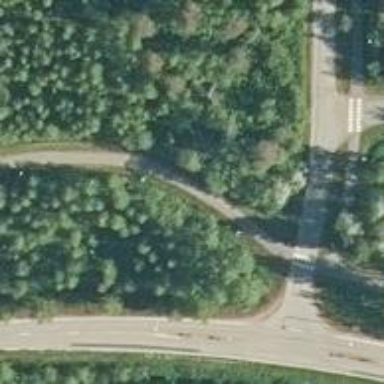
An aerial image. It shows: Asphalt cycleway.